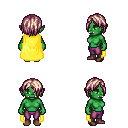
a pixel art fantasy rpg character, female body template, orc, green skin, yellow cape, magenta pants, white blonde bangs hairstyle, maroon shoes, four views (front, back, left, right), 2x2 character sprite sheet, small pixel art, hard edges, no anti-aliasing